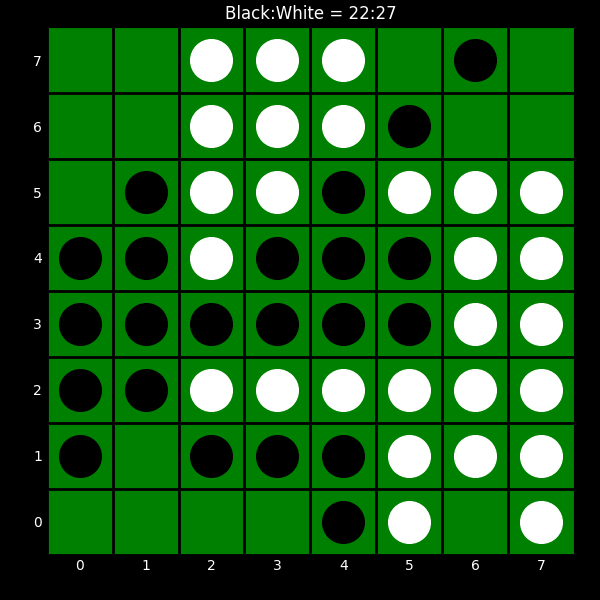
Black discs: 22
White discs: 27